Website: crate-barrel
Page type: billing-address
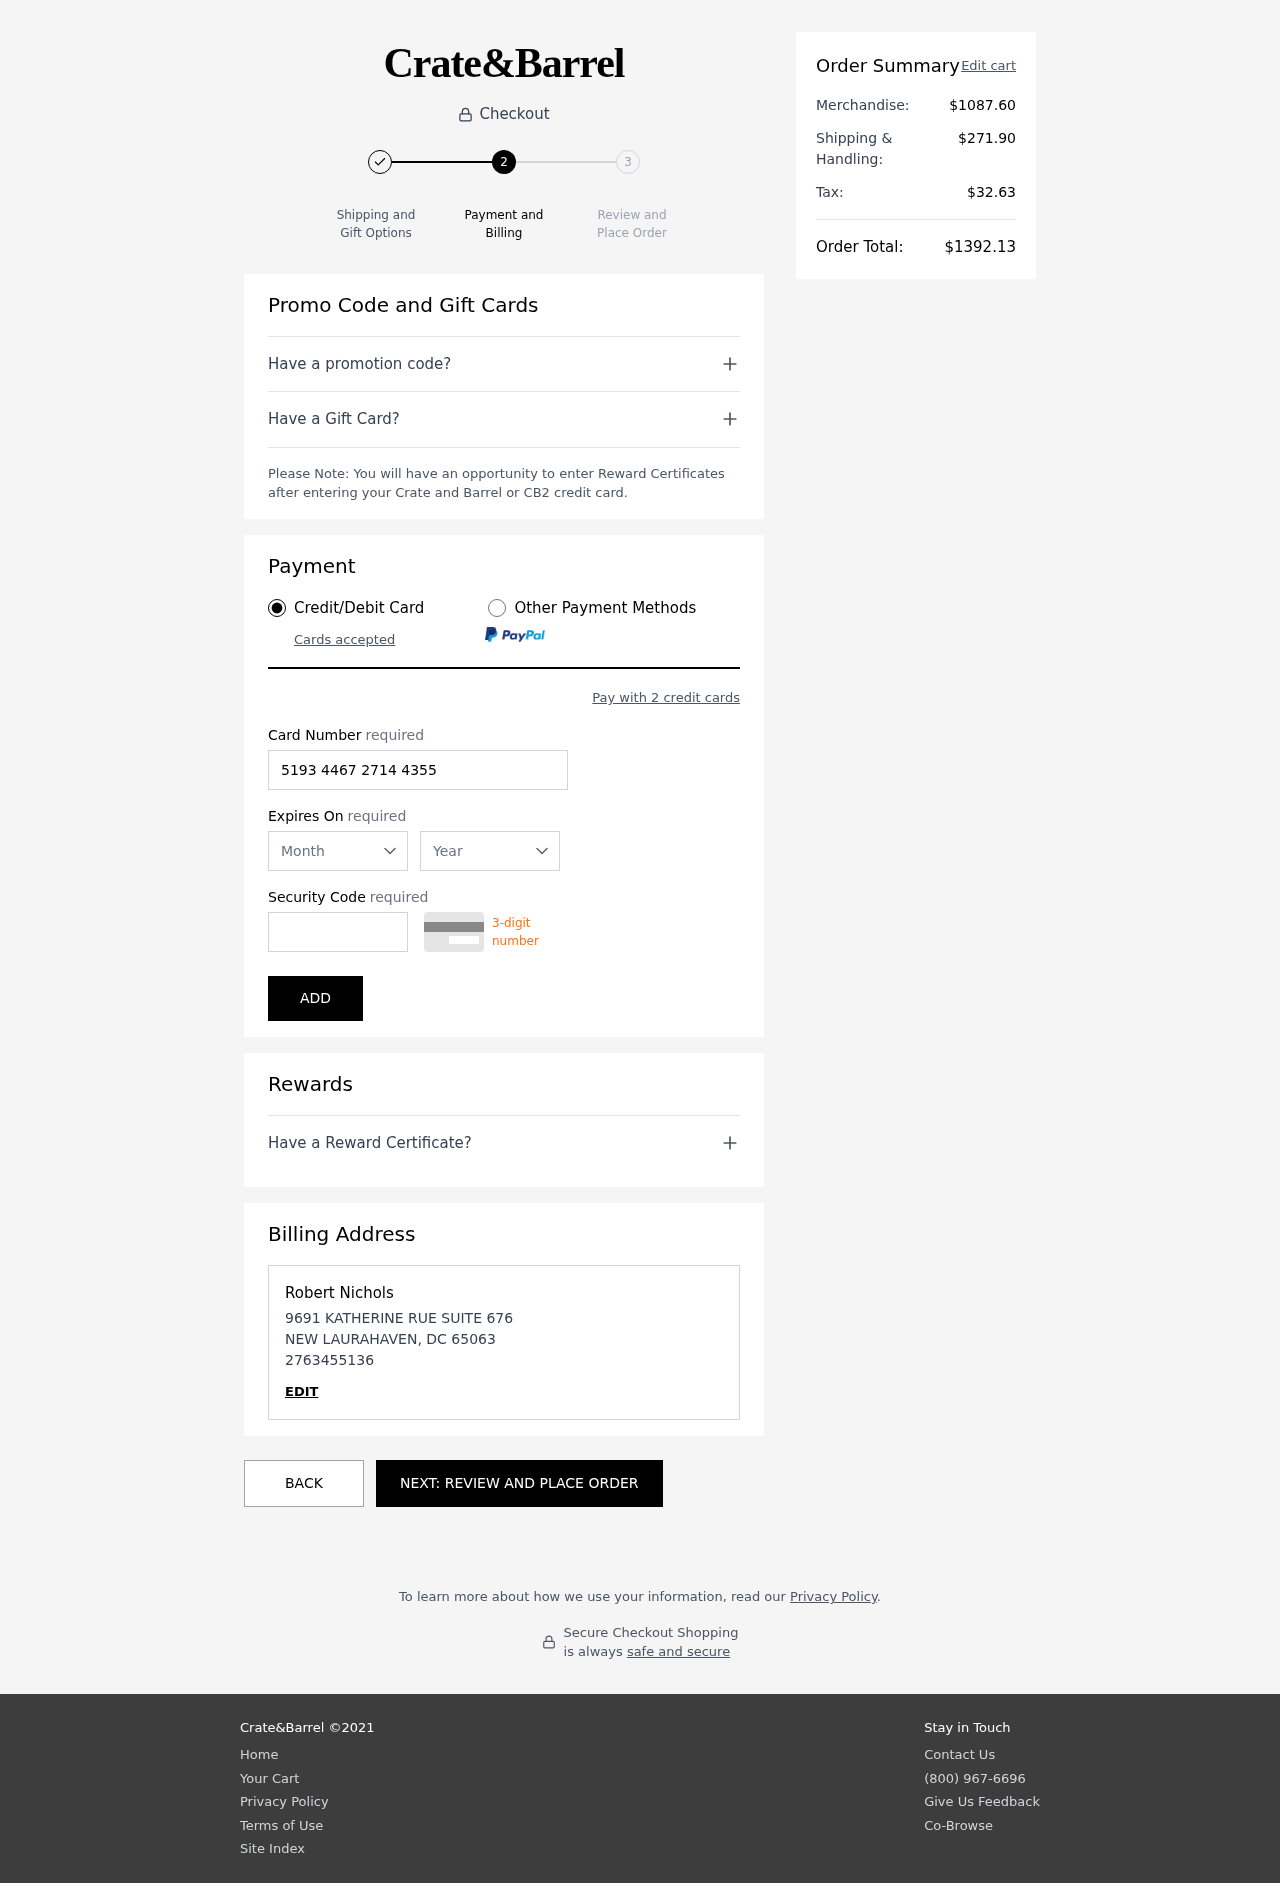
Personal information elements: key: PII_CARD_CVV
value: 460
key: PII_CARD_EXPIRY_MONTH
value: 12
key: PII_CARD_EXPIRY_YEAR
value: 30
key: PII_CARD_NUMBER
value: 5193 4467 2714 4355
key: PII_CITY
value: NEW LAURAHAVEN
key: PII_FULLNAME
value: Robert Nichols
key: PII_PHONE
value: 2763455136
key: PII_POSTCODE
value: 65063
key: PII_STATE_ABBR
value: DC
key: PII_STREET
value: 9691 KATHERINE RUE SUITE 676
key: PII_FIRSTNAME
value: Robert
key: PII_LASTNAME
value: Nichols
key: PII_PHONE_LINE
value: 5136
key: PII_PHONE_SUFFIX
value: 5136
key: PII_STATE
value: DC
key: PII_POSTCODE_FULL
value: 65063
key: PII_PHONE2
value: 2763455136
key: PII_PHONE3
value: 2763455136
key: PII_FULLNAME2
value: Robert Nichols
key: PII_FULLNAME3
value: Robert Nichols
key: PII_FIRSTNAME2
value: Robert
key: PII_FIRSTNAME3
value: Robert
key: PII_LASTNAME2
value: Nichols
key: PII_LASTNAME3
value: Nichols
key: PII_FIRSTNAME_DERIVED
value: Robert
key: PII_LASTNAME_DERIVED
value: Nichols
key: PII_PHONE_NUMERIC
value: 2763455136
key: PII_PHONE_LINE_NUMERIC
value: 5136
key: PII_PHONE_SUFFIX_NUMERIC
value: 5136
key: PII_POSTCODE_NUMERIC
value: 65063
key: PII_PHONE2_NUMERIC
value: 2763455136
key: PII_PHONE3_NUMERIC
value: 2763455136
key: PII_FULLNAME_DERIVED
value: Robert Nichols
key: PII_NAME_FULL_DERIVED
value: Robert Nichols
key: PII_PHONE_DIGITS
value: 2763455136
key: PII_PHONE_LAST4
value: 5136
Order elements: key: ORDER_SUBTOTAL
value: $1087.60
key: ORDER_SHIPPING_COST
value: $271.90
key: ORDER_TAX
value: $32.63
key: ORDER_TOTAL
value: $1392.13